Question: After doing some opencv operation, I initialize a new image that I'd like to use. Saving this empty image gives a weird result

The lines I use to save this image are:
'''
Mat dst2 (Size (320, 240), CV_8UC3);
imwrite("bla.jpg", dst2);
'''
I should get a black image, but this is what I get. Moving these two lines to the start of the program everything wordks fine
Anyone had this problem before?
I just noticed that these white lines contain portions from other images I'm processing in the same program
Regards
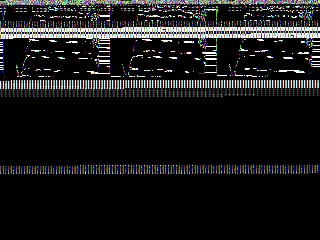
Answer: Because you did not initialize the image with any values, you just defined the size and type, you will get random pixels (or not so random, it is probably showing pieces of pixels in memory).
It is the same concept of using/accessing an uninitialized variable.
To paint the image black you can use Mat::setTo, docs here:
<URL>